Field crop: maize
Growth stage: 2
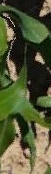
Species: maize